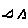
Label: triangle